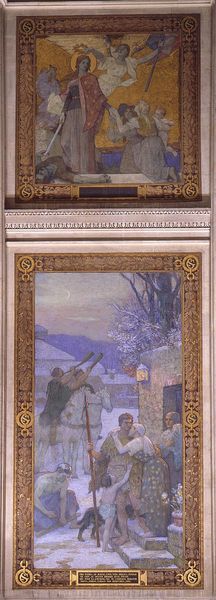
Titel: Pro Patria, Idée de Patrie
Künstler: Ferdinand Humbert
Standort: Paris
Institution: Panthéon
Schlagwörter: baum, blau, flügel, gemälde, himmel, mann, weiß, wolken, bäume, frauen, gelb, grün, menschen, mädchen, äste, abend, frau, lampe, laterne, licht, männer, tür, haus, hund, rot, schnee, tier, wolke, malerei, muster, wand, mensch, rahmen, ast, hütte, sonne, gold, kind, instrumente, musik, kinder, pferd, pferde, engel, schwanz, bilder, stab, fahne, winter, treppe, jugendstil, inschrift, ornamente, verzierung, wandgemälde, wandmalerei, stufe, stufen, junge, tor, abschied, schilder, schwert, kranz, lorbeerkranz, schimmel, altar, hochaltar, kasten, fries, heiligenschein, lesezeichen, man, krönung, heiliger, posaunen, heilige, trompeten, fresko, heilig, posaune, maria, erzengel, blasen, mucha, verzierungen, zweiteilig, josef, siegeskranz, symbolistisch, steindruck, trompete, bkau, gabriel, diptychon, aste